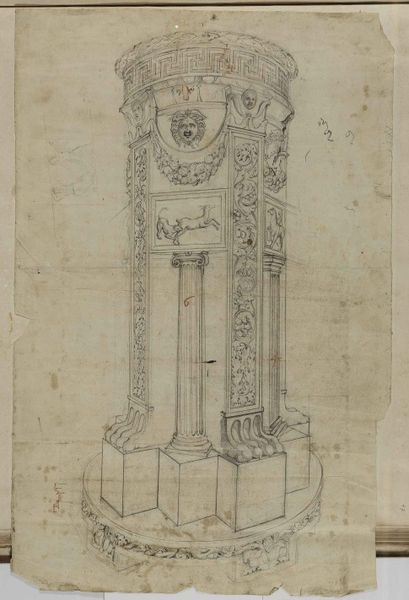
Titel: Nationaldenkmal in Leipzig
Künstler: Friedrich Weinbrenner
Standort: Karlsruhe
Institution: Staatliche Kunsthalle Karlsruhe
Schlagwörter: blätter, flügel, fuß, kopf, köpfe, marmor, pfeiler, schmuck, schwarz, skizze, säule, säulen, weiss, zeichnung, hund, hunde, tier, tiere, beige, muster, ornament, zylinder, architektur, gesicht, lang, rahmen, sockel, stein, bild, sonne, kind, girlande, renaissance, rokoko, schön, brunnen, pferd, rund, turm, engel, putte, relief, bein, füße, welle, papier, italien, studie, grafik, linien, rand, wild, detail, dekor, ornamente, verzierung, stuck, socke, podest, hoch, foto, tusche, antike, maske, kohle, denkmal, radierung, schwarzweiß, bleistift, entwurf, kranz, jagd, kapitelle, kapitell, girlanden, verziert, fries, pergament, voluten, hirsch, reh, rehe, ionisch, antik, konstruktion, griechenland, medusa, löwe, monopteros, basis, putten, schaft, putti, rennaissance, gezeichnet, verzierungen, meander, biss, grotesk, mäander, fratze, leonardo, rotunde, szizze, festons, masken, skuzze, panther, grotesken, römisches reich, stuie, beißen, attische basis, tiele, mäanderfries, fruchtgirlanden, ionische säule, pappier, arhitekturzeichnung, klasszismis, jagdfries, gotesken, bidd, releifs, meandermuster